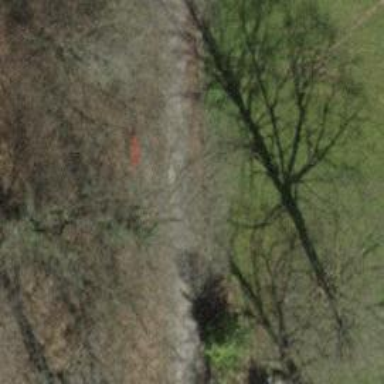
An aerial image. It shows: Red bench.